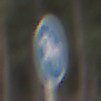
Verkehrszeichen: Reitweg
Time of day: SunriseSunset
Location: Outdoor (Nature)
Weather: Clear
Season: NotSpecified
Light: Natural